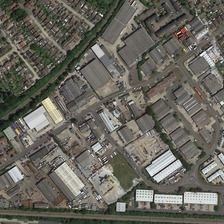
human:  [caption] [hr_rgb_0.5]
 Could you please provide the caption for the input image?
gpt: many buildings and some green trees are in an industrial area .

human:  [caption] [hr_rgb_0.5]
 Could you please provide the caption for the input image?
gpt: many buildings and some green trees are in an industrial area .

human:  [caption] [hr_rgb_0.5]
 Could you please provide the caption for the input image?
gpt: many buildings and some green trees are in an industrial area .

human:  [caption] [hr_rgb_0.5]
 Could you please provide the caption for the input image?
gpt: many buildings and some green trees are in an industrial area .

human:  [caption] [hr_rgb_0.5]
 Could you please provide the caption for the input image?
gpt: many buildings and some green trees are in an industrial area .